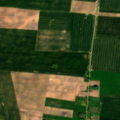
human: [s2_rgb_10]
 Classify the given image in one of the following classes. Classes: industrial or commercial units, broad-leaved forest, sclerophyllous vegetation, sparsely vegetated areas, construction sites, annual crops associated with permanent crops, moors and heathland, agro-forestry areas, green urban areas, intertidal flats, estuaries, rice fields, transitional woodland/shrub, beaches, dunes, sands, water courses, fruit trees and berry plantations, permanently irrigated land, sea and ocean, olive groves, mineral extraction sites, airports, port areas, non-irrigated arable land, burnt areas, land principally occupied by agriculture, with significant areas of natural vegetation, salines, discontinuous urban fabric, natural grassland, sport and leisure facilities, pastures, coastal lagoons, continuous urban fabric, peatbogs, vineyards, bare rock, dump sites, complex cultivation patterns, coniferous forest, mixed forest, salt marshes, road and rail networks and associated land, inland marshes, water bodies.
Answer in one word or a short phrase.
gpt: non-irrigated arable land, complex cultivation patterns